Question: I'm using Dynamics Online (2011). I'm trying to make a field required based on a client selection, but to get me started I've written the below script to make the field required regardless of their selection. However when I run call this function I get the following error. any help would be highly appropriated.
'''
function updateProductAreaRequirement() {
try {
crmForm.SetFieldReqLevel("pt_productarea", 1);
}
catch(err) {
alert("Error : " + err);
}
}
'''

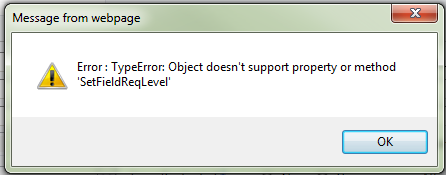
Answer: You're using CRM 4 JavaScript, try the newer CRM 2011 syntax.
'''
Xrm.Page.getAttribute("pt_productarea").setRequiredLevel("required");
'''
<URL>.